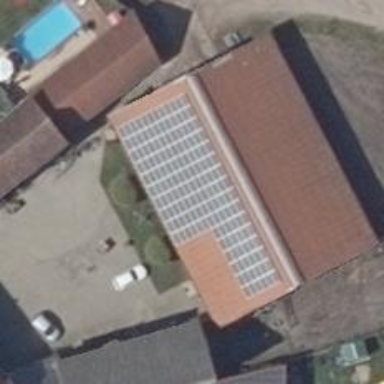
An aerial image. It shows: Solar photovoltaic panel generator producing electricity as small installation.